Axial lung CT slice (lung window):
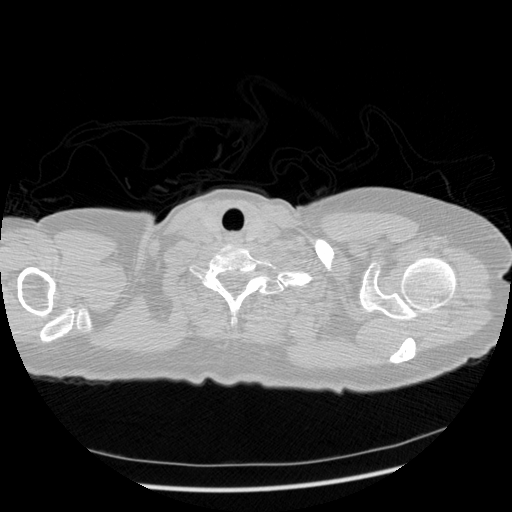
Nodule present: no